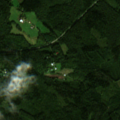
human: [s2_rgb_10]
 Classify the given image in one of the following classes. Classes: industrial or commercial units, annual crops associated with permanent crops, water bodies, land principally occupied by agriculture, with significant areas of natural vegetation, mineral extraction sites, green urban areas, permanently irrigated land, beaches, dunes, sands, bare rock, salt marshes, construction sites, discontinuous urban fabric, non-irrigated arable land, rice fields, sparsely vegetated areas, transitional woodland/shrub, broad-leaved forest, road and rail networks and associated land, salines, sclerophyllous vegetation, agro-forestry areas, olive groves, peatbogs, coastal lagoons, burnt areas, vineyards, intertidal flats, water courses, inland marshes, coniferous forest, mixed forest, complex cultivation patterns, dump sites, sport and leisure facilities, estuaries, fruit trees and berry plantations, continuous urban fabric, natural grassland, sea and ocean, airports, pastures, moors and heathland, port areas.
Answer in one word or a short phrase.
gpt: land principally occupied by agriculture, with significant areas of natural vegetation, broad-leaved forest, coniferous forest, mixed forest